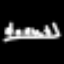
Label: donut